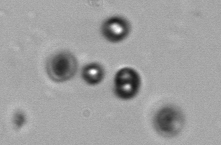
Label: Phaeocystis